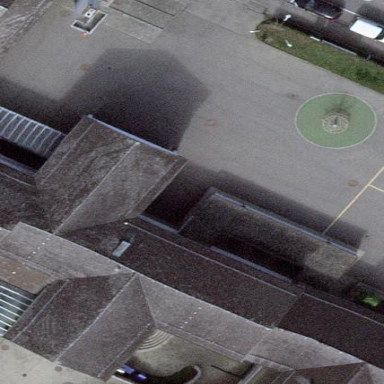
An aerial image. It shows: School building.